Interaction volume radius: 10 \u00c5
Interaction volume height: 40 \u00c5
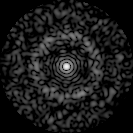
Disorder parameter: 0.834